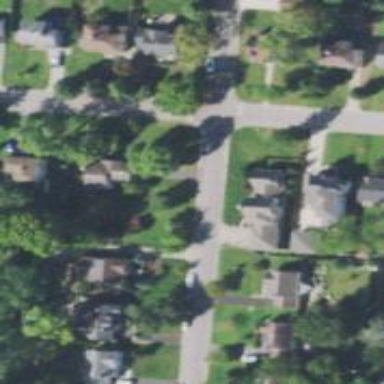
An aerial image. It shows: Residential driveway serving as service road.